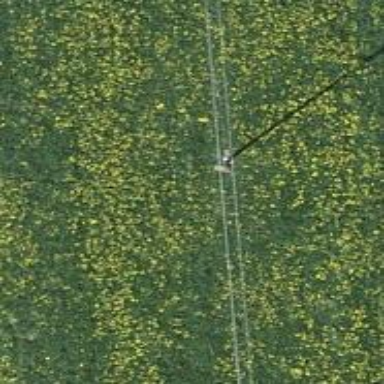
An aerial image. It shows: Power pole.